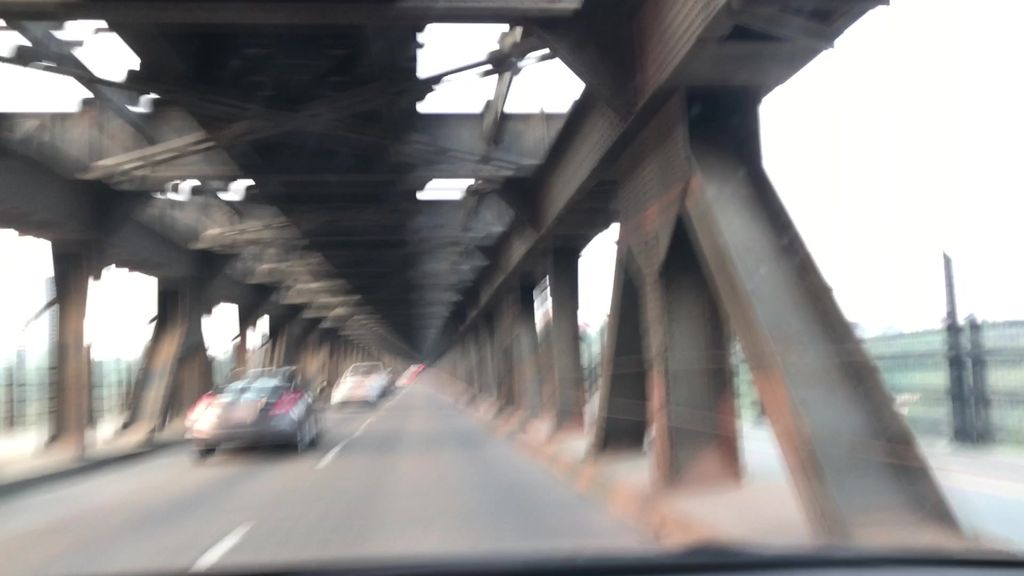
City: edmonton